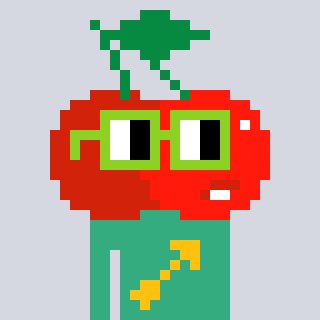
a pixel art character with square light green glasses, a cherry-shaped head and a teal-colored body on a cool background